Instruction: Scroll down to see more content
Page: traveler
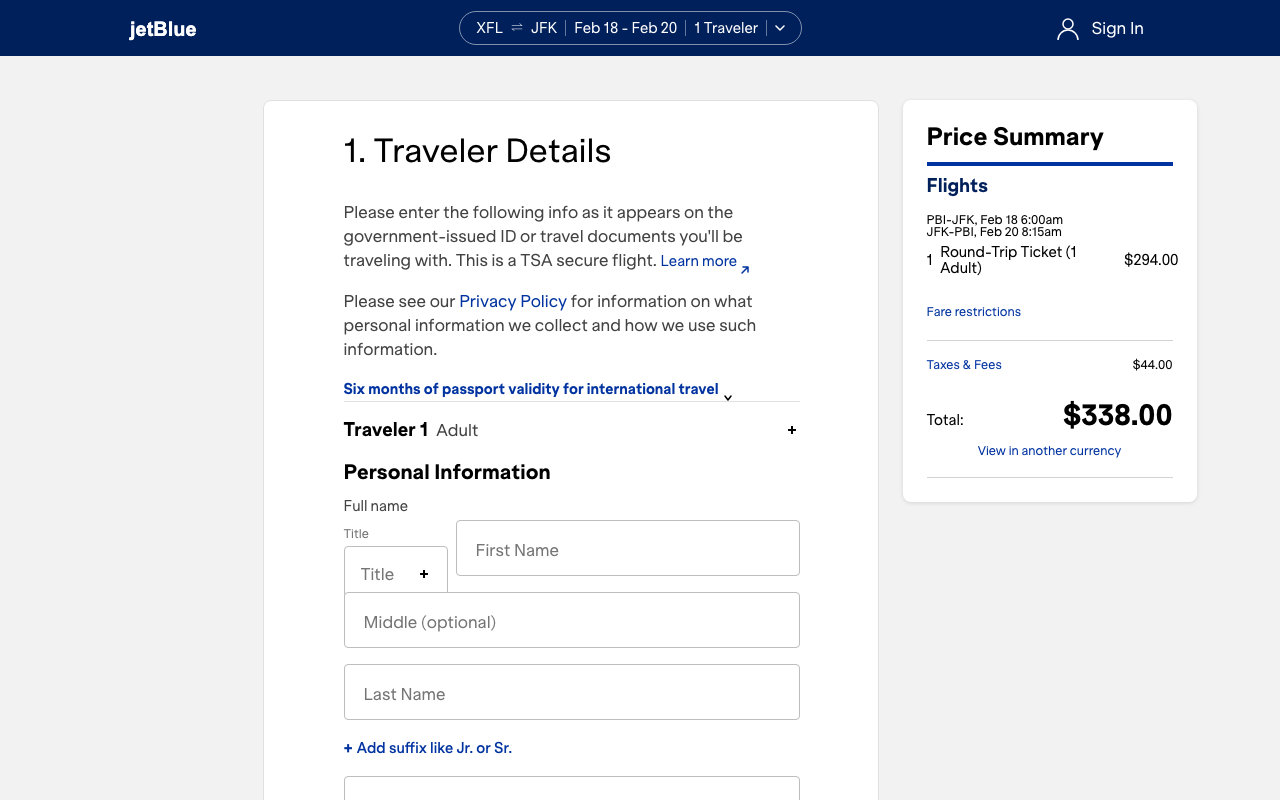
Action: scroll